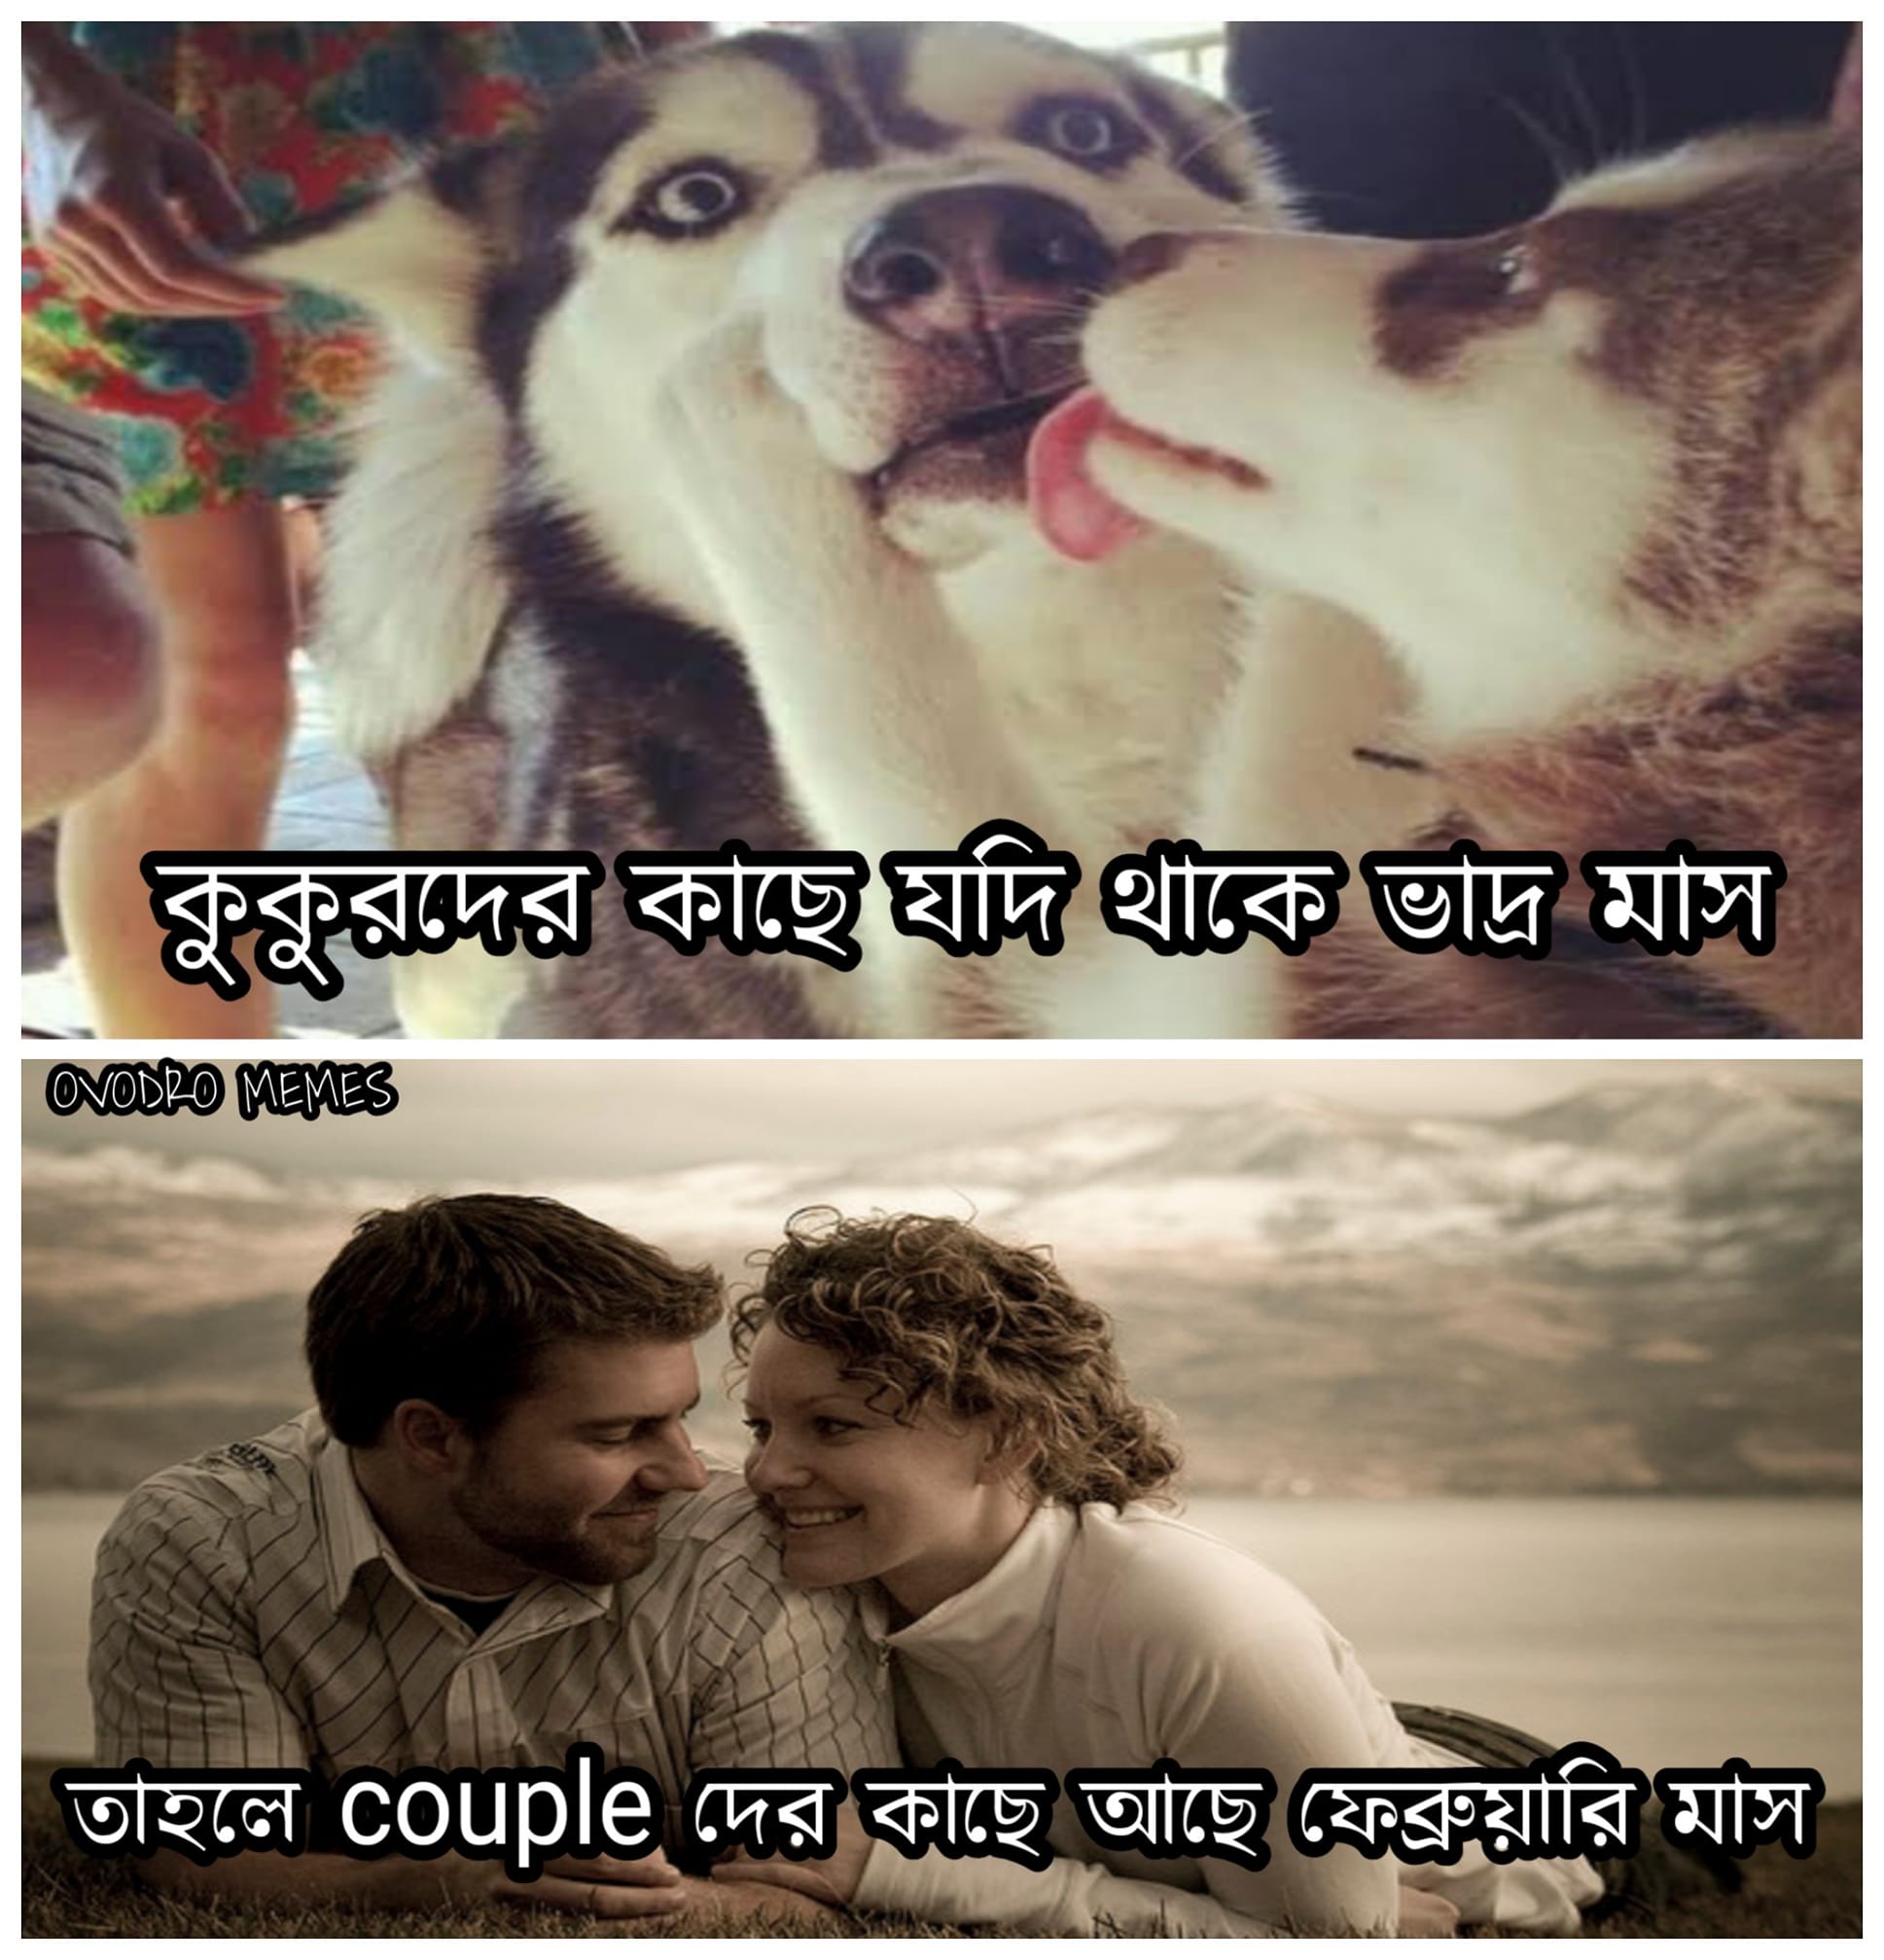
Caption: কুকুুরদের কাছে যদি থাকে ভাদ্র মাস    তাহলে couple দের কাছে আছে ফেব্রুয়ারি মাস
Label: hate